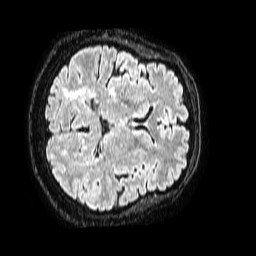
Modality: FLAIR
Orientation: axial
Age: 55
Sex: female
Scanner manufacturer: philips
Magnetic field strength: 1.5 T
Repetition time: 4.8 s
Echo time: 0.3 s